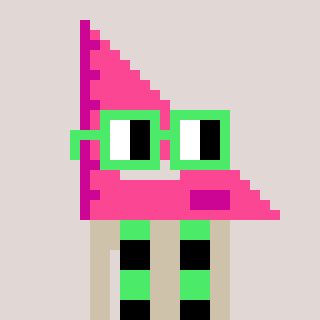
a pixel art character with square light green glasses, a squadron ruler-shaped head and a bege-colored body on a warm background